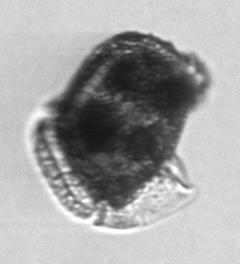
Label: Dinophysis_norvegica